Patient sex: M
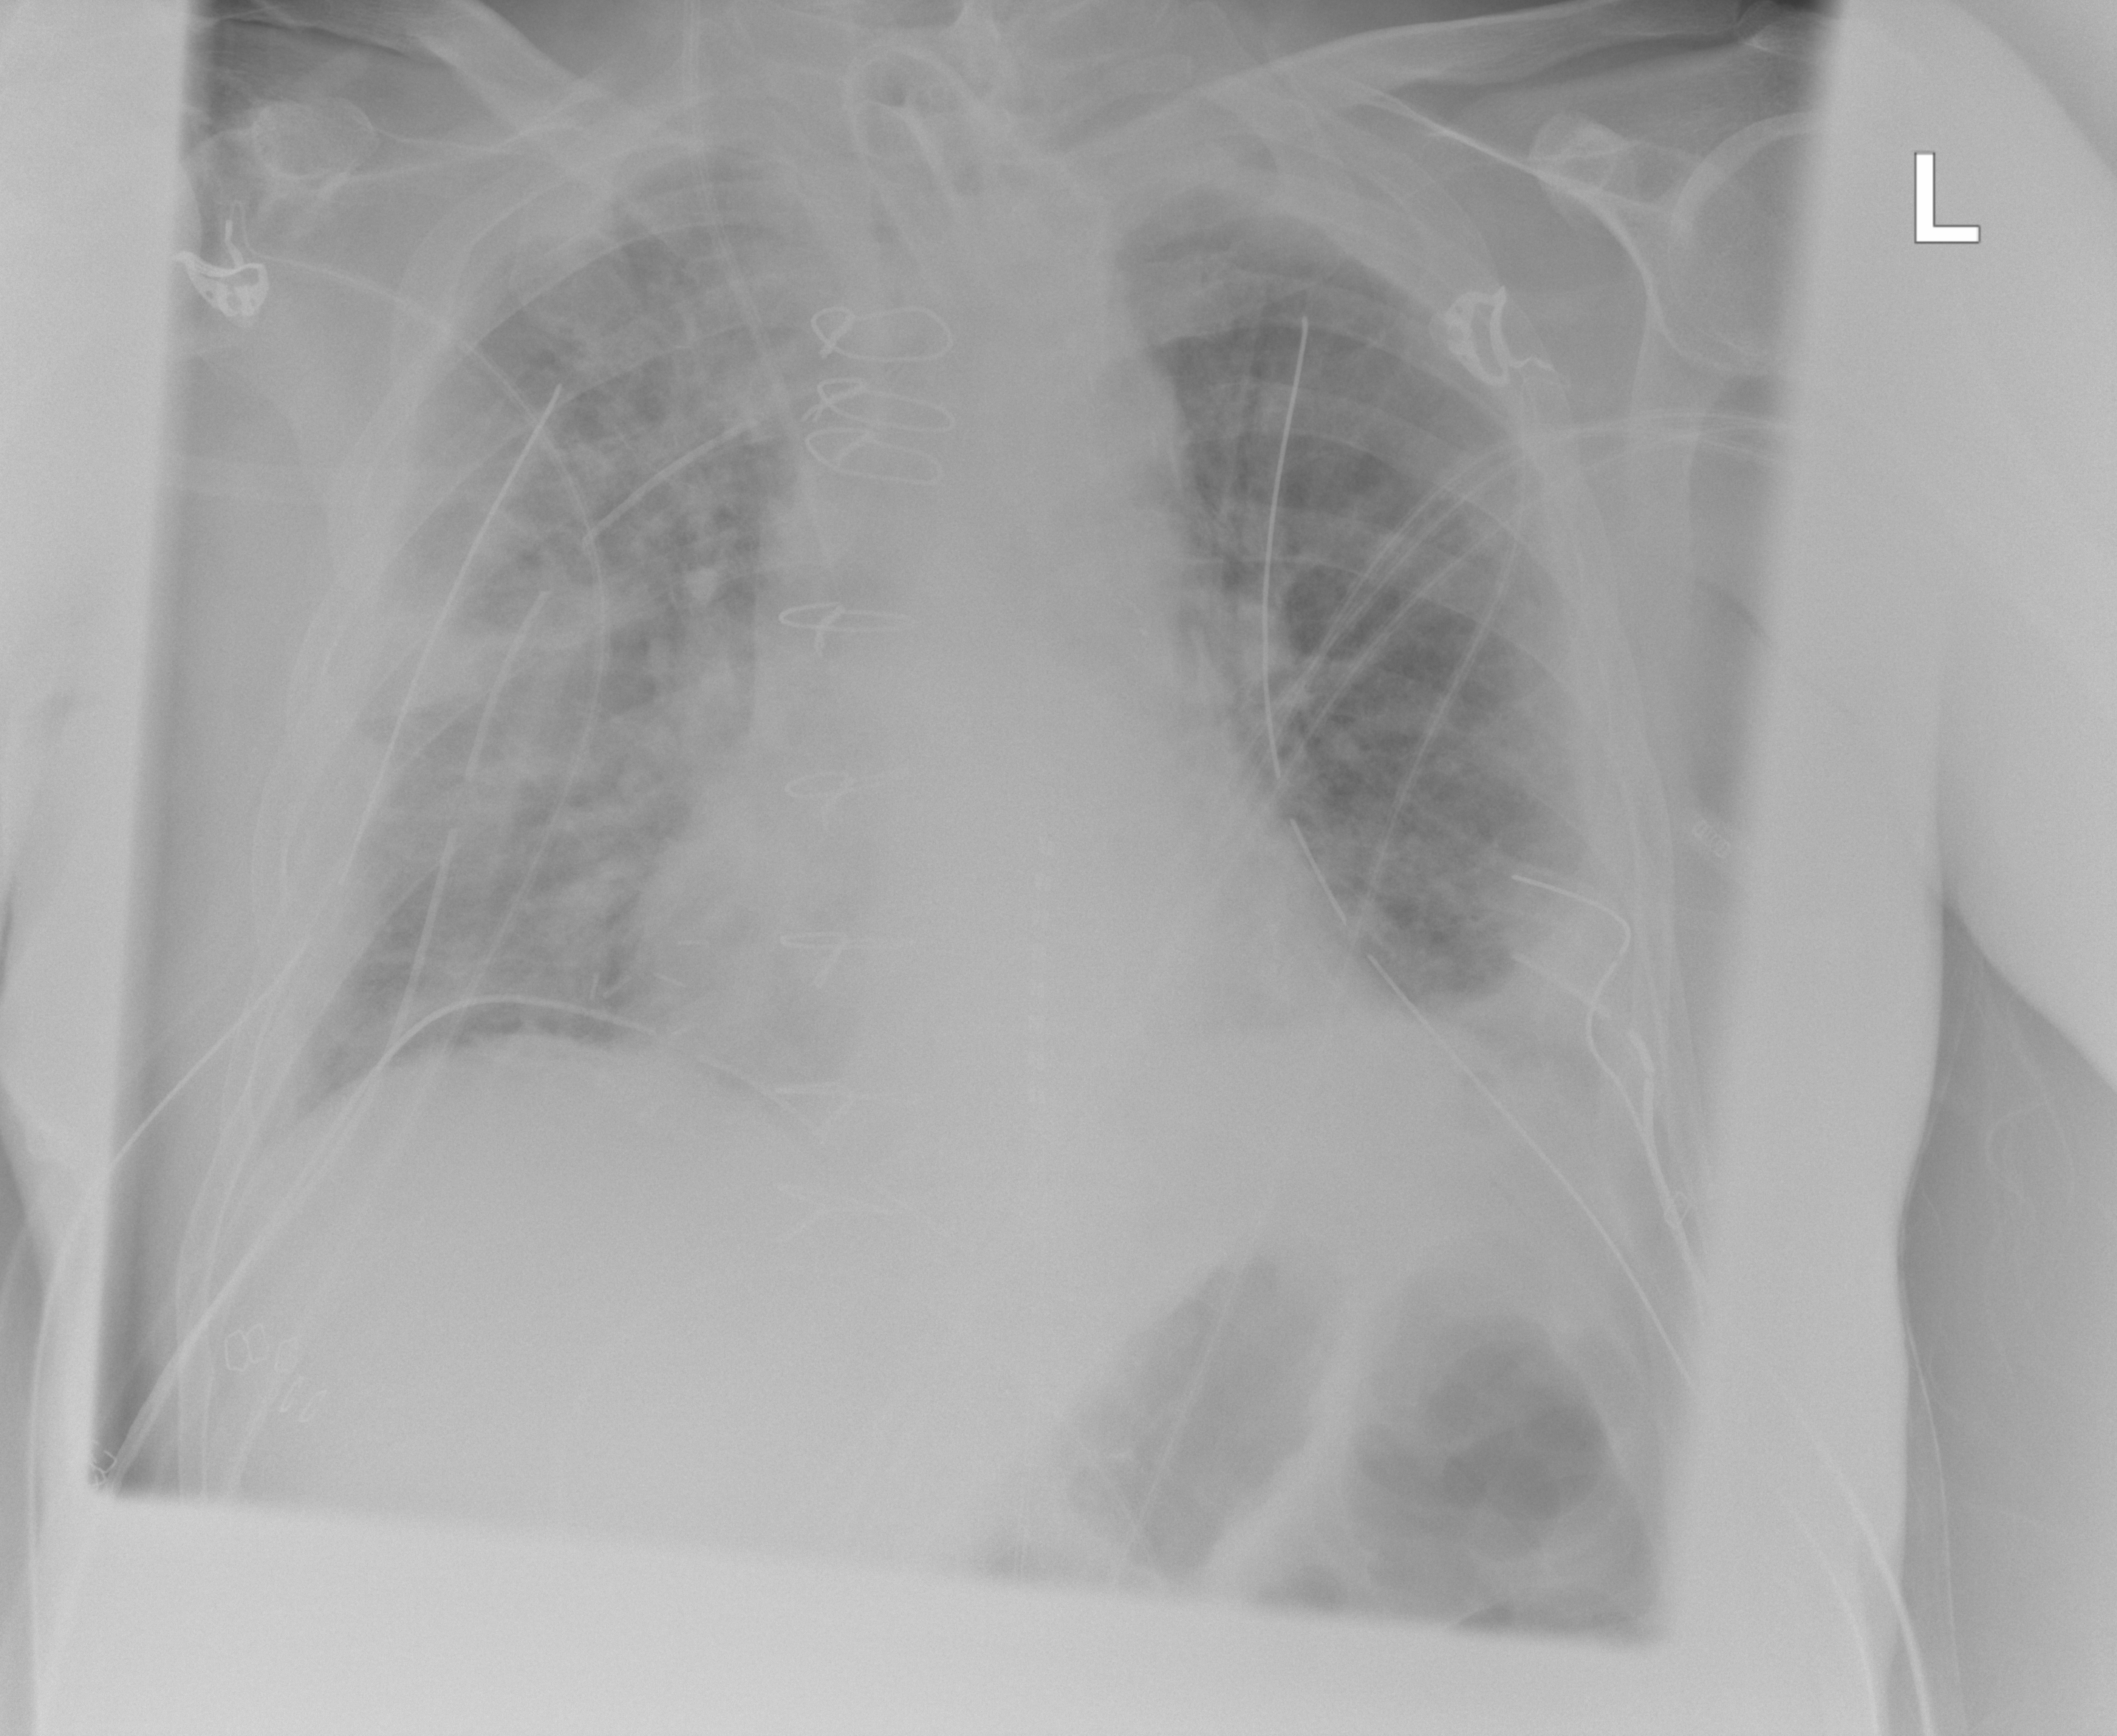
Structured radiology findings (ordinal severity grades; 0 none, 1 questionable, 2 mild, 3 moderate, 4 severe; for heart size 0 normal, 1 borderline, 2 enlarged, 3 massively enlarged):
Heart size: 0
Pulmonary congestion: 1
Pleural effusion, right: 0
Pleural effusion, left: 2
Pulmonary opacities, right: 2
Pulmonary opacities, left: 0
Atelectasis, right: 2
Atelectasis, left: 2